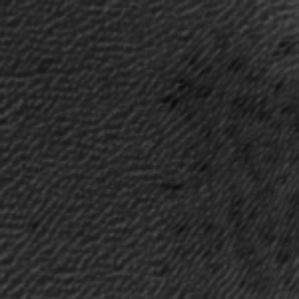
Label: frost